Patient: sex F, age 61
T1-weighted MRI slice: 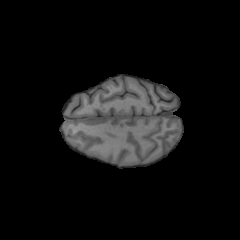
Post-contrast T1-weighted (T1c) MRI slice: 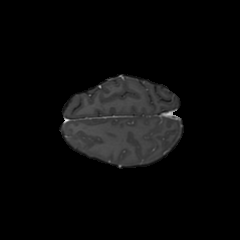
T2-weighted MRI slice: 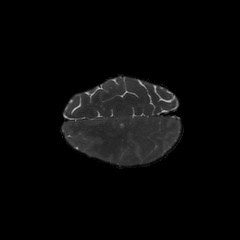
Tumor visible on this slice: no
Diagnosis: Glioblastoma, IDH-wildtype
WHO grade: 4